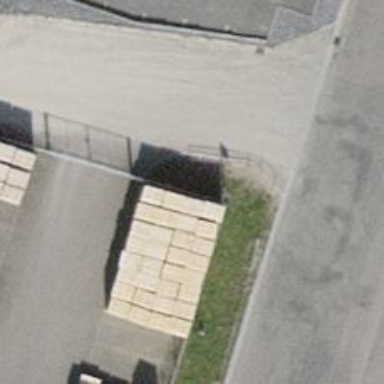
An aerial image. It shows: Assembly point for emergencies.